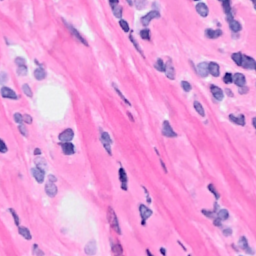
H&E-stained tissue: Breast